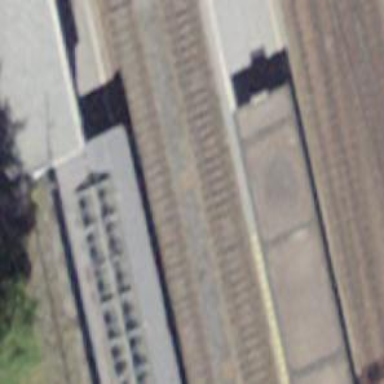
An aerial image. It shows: Public transport stop position along the railway.